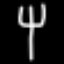
Label: fork